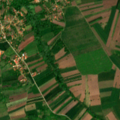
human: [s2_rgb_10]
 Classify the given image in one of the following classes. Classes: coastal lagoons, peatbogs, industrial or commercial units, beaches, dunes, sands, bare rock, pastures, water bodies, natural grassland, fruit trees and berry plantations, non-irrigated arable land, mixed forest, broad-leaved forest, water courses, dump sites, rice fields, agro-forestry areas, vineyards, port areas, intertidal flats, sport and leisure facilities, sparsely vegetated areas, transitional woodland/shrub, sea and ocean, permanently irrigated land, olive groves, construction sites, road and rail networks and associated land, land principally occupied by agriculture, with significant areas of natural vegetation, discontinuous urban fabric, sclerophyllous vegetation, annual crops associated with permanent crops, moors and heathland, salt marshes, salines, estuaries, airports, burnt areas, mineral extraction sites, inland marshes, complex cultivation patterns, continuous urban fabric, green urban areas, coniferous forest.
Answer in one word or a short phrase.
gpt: discontinuous urban fabric, non-irrigated arable land, transitional woodland/shrub